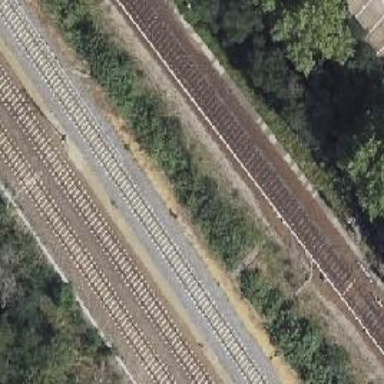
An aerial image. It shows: Railway signal.